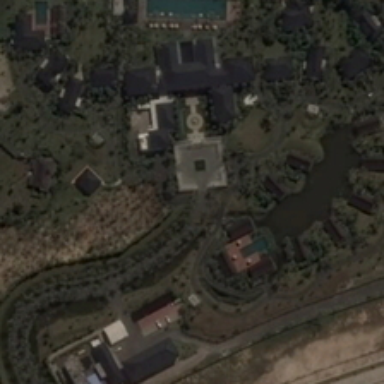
The resort area is on the side of the road .